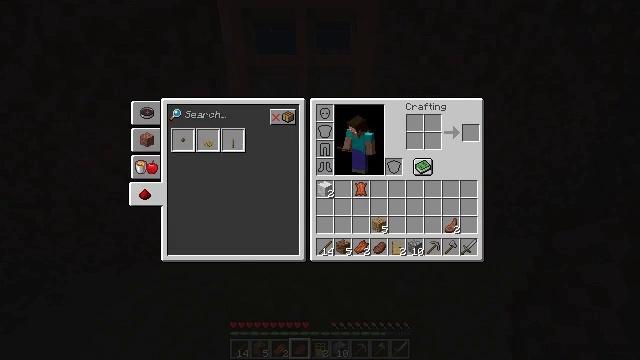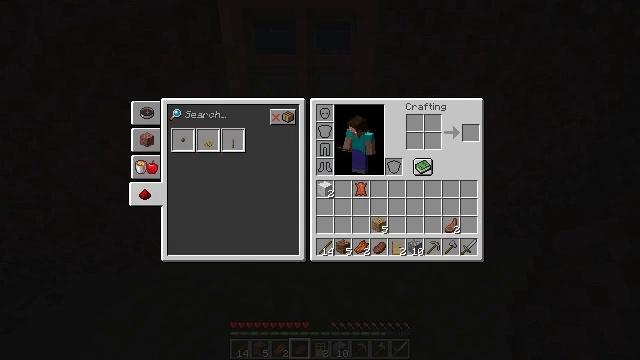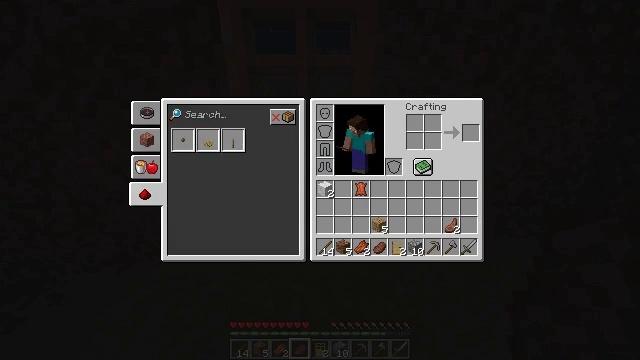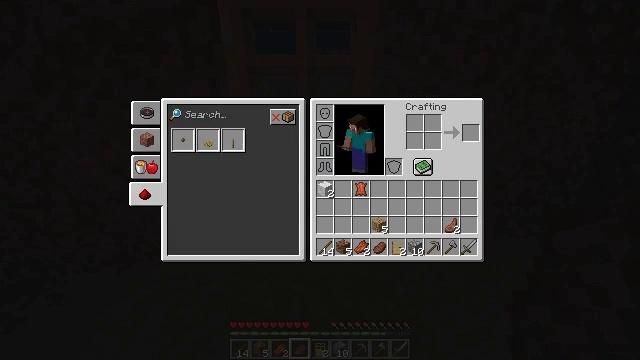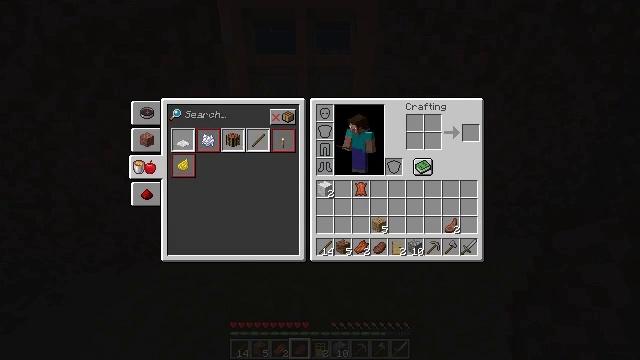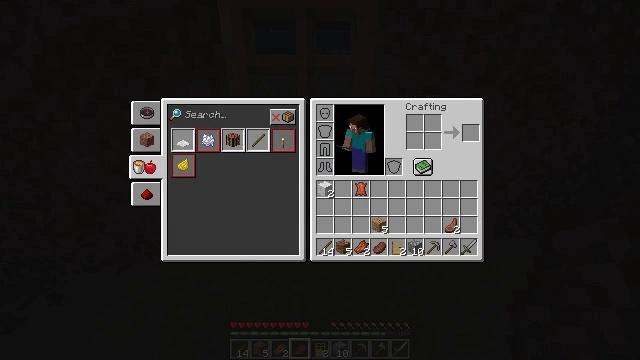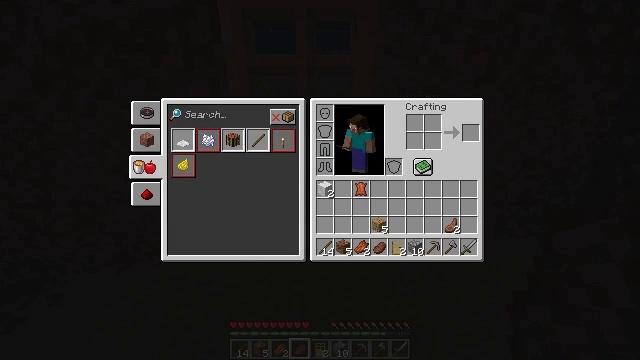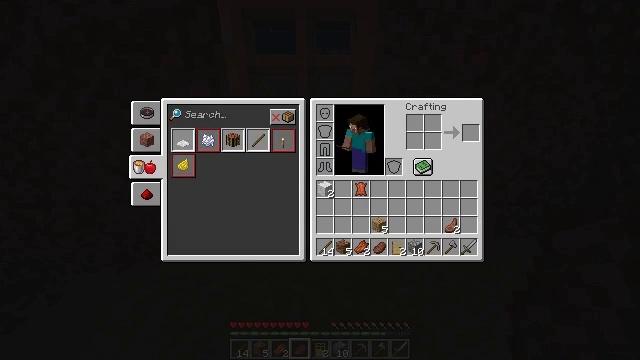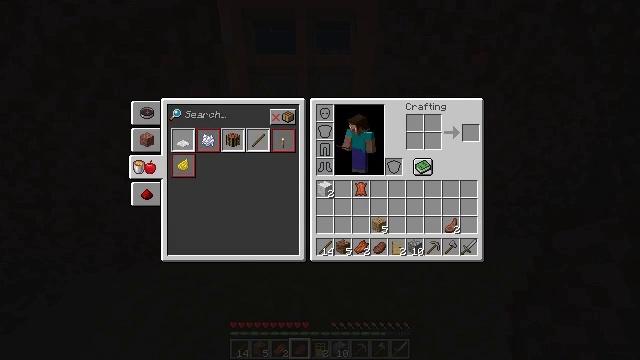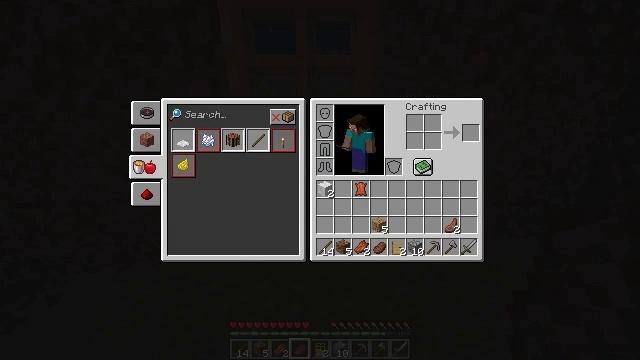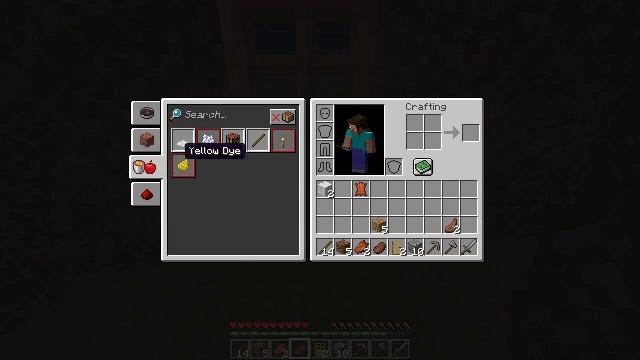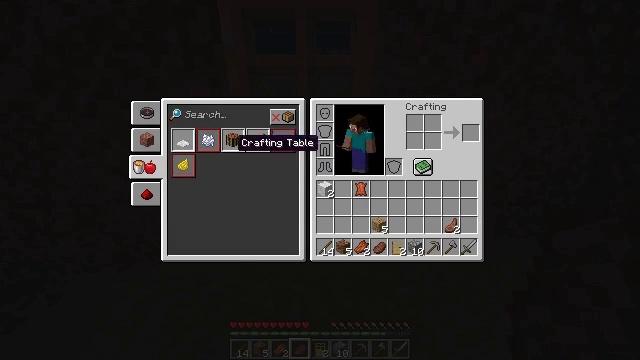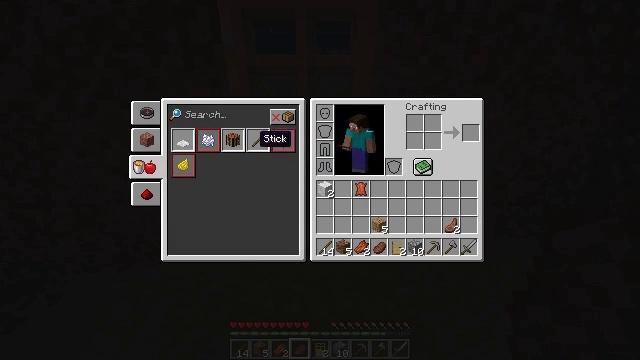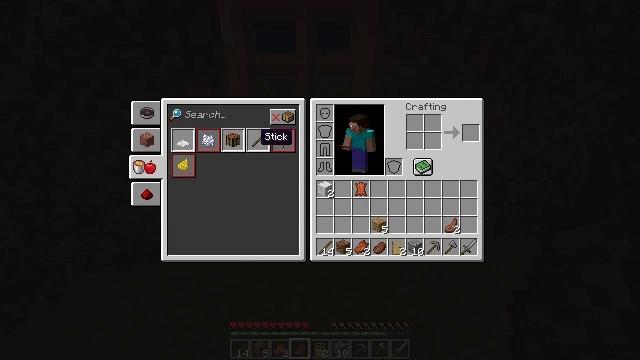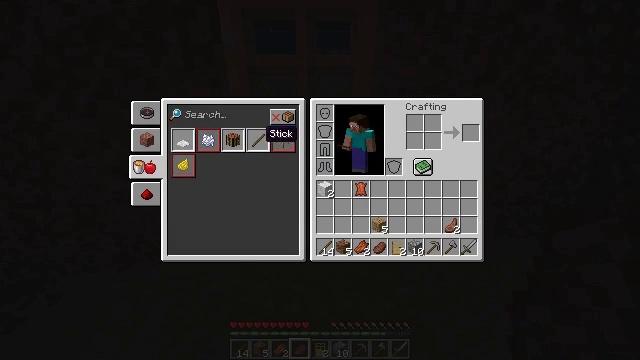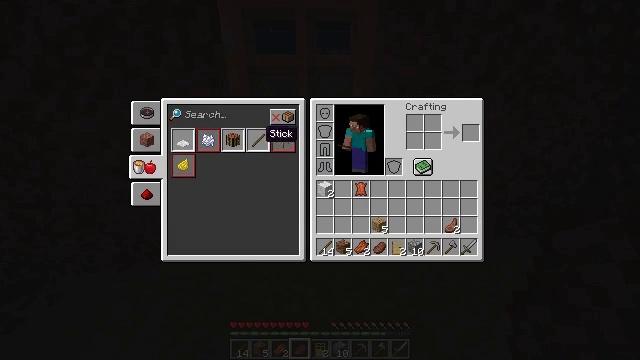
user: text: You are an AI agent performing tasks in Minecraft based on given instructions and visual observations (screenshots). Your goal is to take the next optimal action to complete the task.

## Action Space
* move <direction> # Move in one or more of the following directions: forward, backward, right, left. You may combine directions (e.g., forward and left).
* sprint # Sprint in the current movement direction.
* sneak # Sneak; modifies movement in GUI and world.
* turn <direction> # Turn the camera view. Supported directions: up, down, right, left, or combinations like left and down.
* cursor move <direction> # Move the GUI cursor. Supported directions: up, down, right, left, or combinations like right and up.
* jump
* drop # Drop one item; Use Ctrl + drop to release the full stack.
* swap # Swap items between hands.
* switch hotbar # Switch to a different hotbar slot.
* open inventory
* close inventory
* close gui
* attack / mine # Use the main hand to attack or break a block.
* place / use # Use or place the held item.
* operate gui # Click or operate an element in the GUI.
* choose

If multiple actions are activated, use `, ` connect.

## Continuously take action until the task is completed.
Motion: motion action
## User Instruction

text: Make a stone hoe in the crafting grid with cobblestone and sticks.
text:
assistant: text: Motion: cursor move up
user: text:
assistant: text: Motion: cursor move up
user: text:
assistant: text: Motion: no_op
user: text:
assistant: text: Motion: operate gui
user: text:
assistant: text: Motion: operate gui
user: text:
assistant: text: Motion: operate gui
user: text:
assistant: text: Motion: no_op
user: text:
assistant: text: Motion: no_op
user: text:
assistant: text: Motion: no_op
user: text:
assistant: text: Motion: cursor move right
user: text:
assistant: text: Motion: cursor move right and up
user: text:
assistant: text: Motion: cursor move right
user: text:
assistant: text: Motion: no_op
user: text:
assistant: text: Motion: no_op
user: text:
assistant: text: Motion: no_op
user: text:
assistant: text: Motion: no_op
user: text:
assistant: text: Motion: no_op
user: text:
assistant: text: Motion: no_op
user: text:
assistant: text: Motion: no_op
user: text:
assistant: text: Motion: no_op
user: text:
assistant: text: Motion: no_op
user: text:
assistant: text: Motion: no_op
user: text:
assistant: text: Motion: operate gui
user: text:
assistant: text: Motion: operate gui
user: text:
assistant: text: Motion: no_op
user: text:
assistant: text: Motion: no_op
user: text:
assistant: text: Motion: no_op
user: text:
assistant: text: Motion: no_op
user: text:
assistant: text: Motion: no_op
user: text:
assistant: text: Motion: no_op